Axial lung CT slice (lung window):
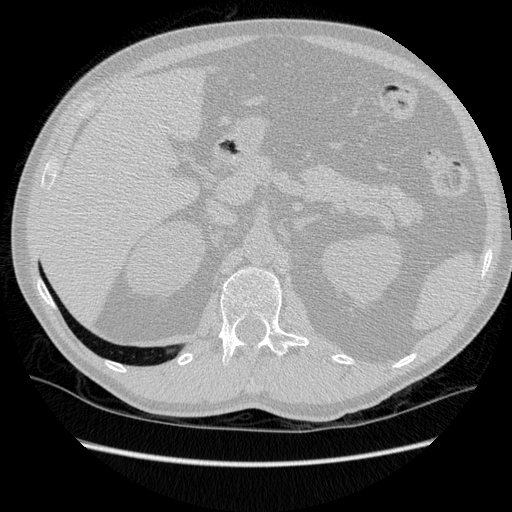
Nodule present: no